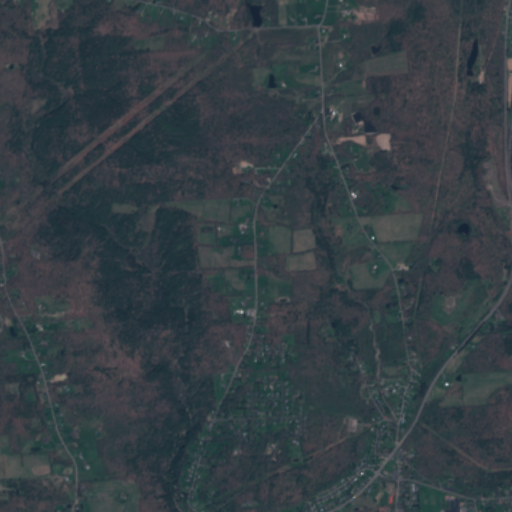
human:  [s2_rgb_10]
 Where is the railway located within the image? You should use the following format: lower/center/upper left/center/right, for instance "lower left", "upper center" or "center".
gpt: The railway is located in the right of the image.
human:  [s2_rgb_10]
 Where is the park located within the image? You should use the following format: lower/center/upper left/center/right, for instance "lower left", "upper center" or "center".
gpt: There is no park in the image.